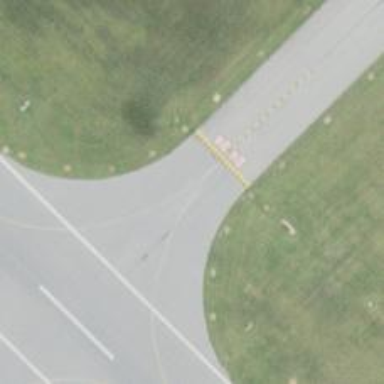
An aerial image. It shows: Image of taxiway at airport.